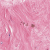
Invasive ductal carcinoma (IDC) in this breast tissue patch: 0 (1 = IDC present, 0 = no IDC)